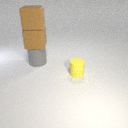
large brown rubber cube below large brown rubber cube